Interaction volume radius: 5 \u00c5
Interaction volume height: 15 \u00c5
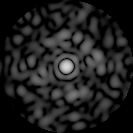
Disorder parameter: 0.8175